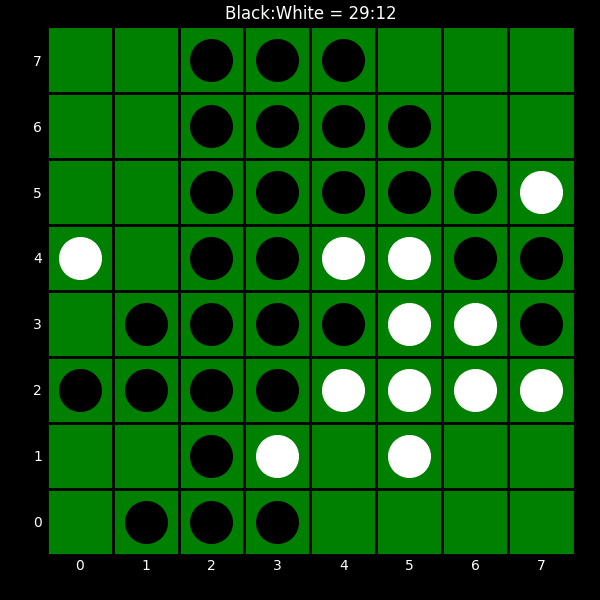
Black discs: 29
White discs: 12